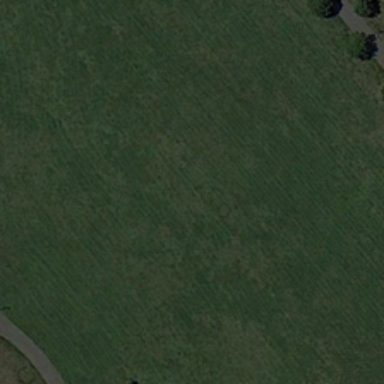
Several green trees are scattered sparsely in a piece of green meadow .